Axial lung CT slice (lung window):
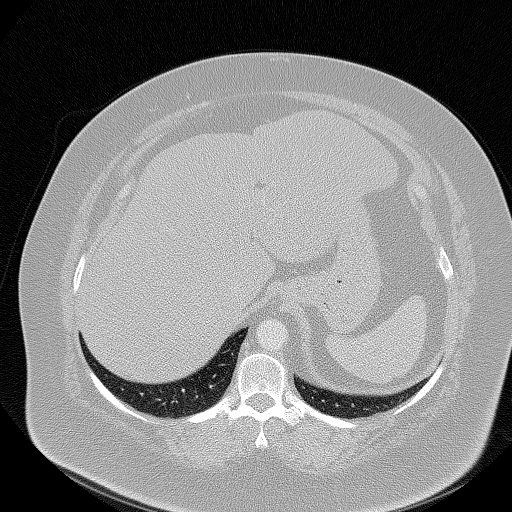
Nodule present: no